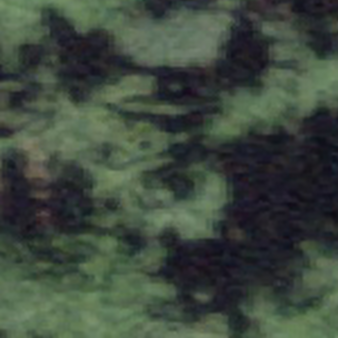
Label: other